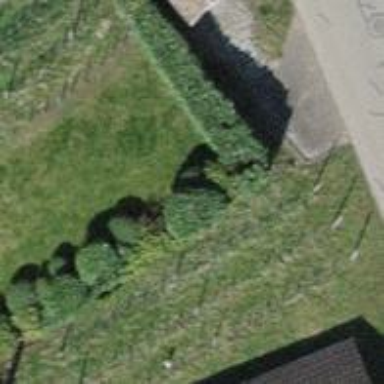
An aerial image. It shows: Hedge acting as barrier.